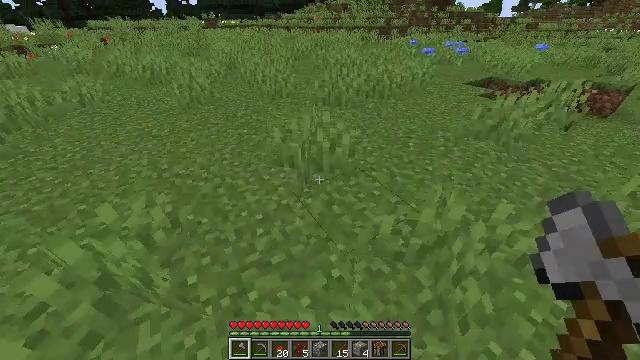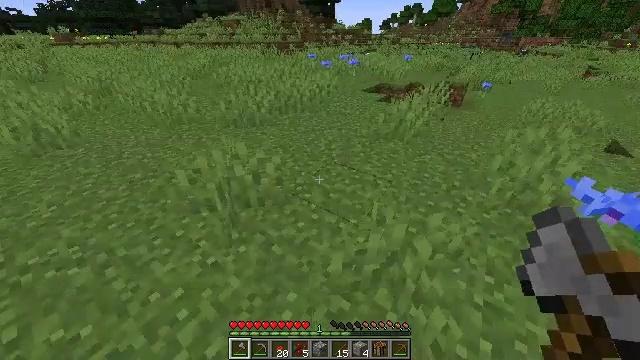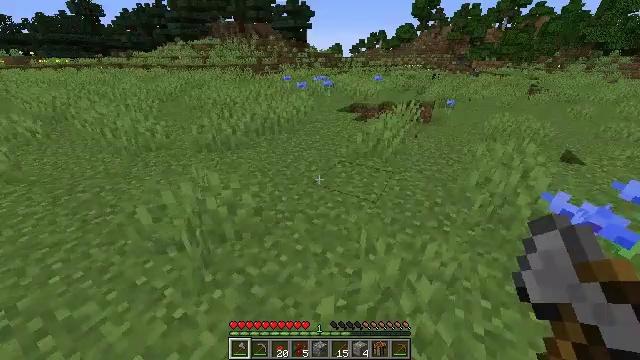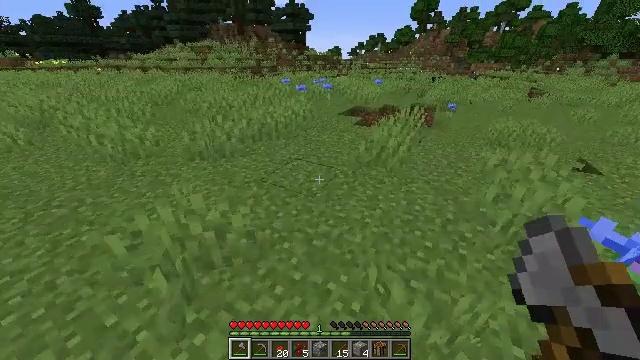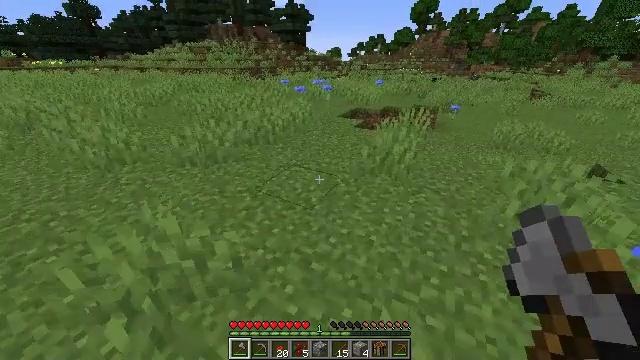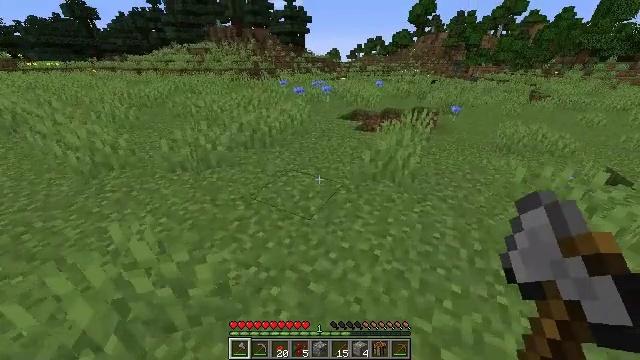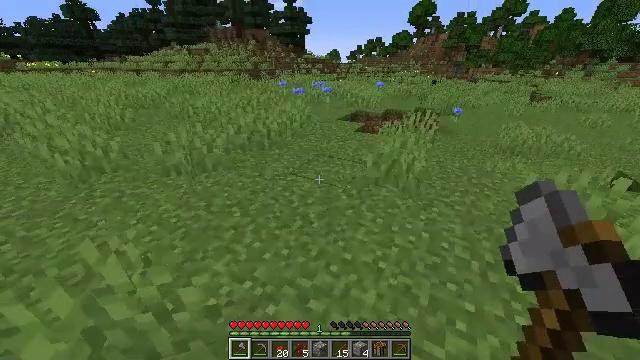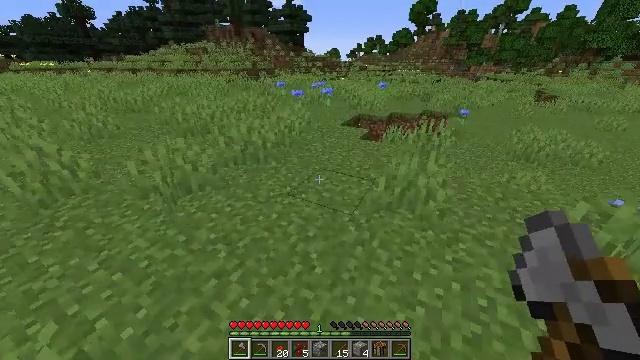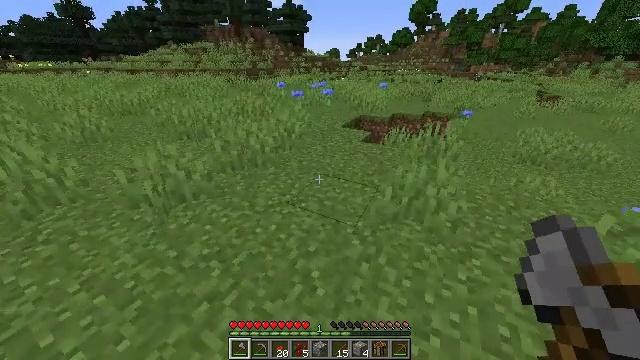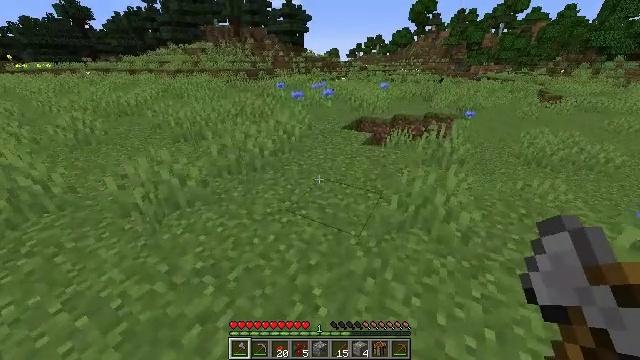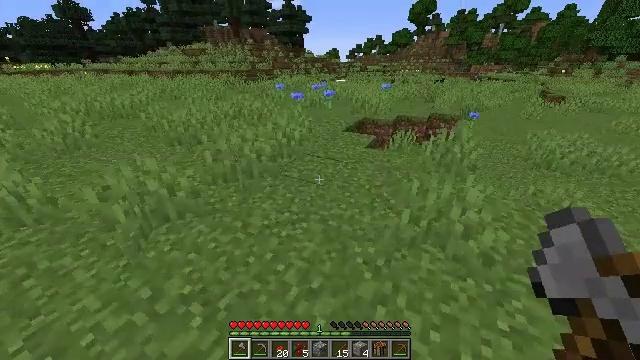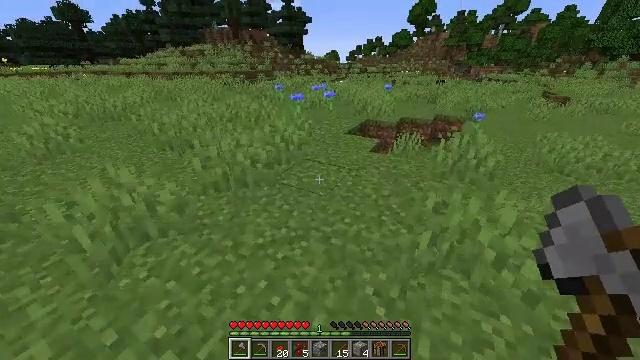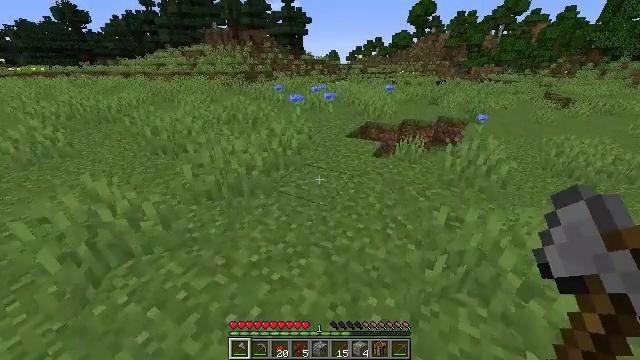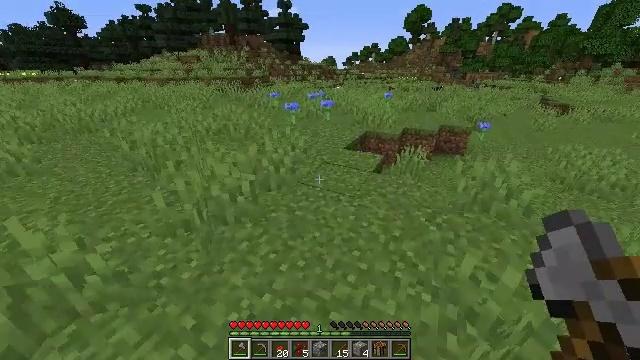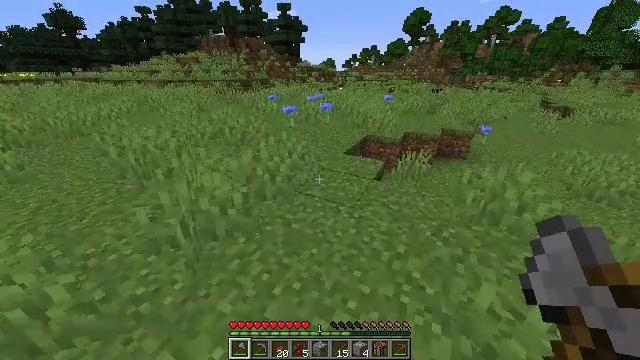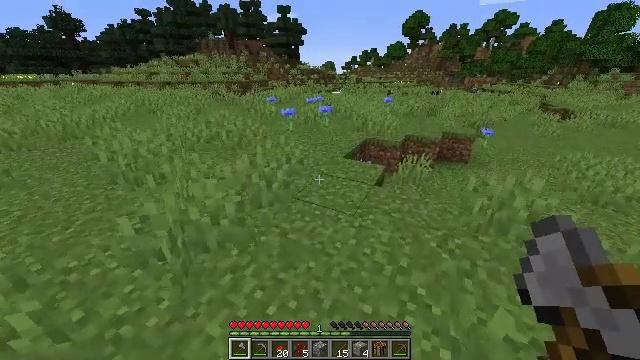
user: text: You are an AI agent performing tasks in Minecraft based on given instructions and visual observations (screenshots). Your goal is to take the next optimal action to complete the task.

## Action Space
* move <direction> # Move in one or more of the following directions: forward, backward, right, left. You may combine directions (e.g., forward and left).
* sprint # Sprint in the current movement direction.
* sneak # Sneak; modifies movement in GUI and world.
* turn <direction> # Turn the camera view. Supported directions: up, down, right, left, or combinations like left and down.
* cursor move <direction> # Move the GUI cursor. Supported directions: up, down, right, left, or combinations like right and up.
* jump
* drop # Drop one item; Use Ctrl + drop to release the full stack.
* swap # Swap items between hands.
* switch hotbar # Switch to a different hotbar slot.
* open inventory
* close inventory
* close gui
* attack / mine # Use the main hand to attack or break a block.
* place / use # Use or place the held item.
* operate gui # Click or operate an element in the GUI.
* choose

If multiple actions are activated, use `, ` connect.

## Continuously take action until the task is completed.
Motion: motion action
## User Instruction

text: Break the cornflower to collect it.
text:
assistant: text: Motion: move forward, turn right and up
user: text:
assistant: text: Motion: move forward, turn right and up
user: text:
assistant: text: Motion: move forward
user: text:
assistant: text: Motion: move forward
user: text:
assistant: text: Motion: move forward
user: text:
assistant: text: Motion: move forward
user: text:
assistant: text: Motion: move forward
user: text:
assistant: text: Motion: move forward
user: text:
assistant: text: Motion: move forward
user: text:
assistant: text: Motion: move forward
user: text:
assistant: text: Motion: move forward
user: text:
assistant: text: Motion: move forward
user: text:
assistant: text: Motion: move forward, turn up
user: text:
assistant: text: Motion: move forward
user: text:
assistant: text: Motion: move forward
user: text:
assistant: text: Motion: move forward
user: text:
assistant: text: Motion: move forward
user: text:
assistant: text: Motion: move forward
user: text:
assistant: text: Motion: move forward
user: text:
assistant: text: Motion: move forward
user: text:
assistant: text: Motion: move forward
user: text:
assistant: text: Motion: move forward, turn right
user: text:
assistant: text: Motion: move forward
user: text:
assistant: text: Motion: move forward
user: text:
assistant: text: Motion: move forward
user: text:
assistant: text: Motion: move forward
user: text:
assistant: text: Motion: move forward
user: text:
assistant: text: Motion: move forward
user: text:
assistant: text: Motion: move forward
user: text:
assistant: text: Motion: move forward